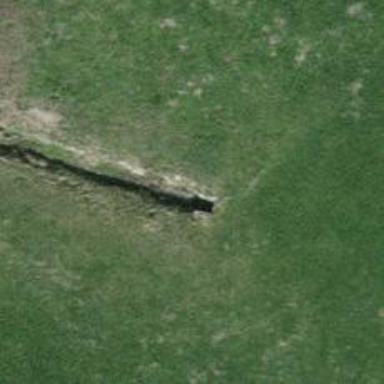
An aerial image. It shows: Ditch barrier.